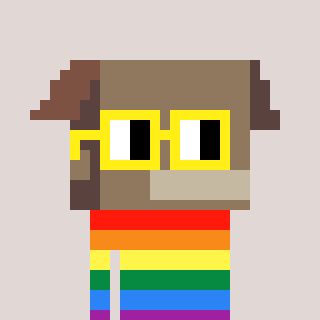
a pixel art character with square yellow glasses, a box-shaped head and a purple-colored body on a warm background